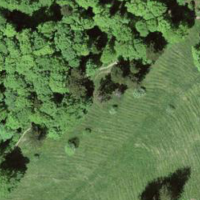
EUNIS habitat code: 41
Species observed at this site:
Melanargia galathea